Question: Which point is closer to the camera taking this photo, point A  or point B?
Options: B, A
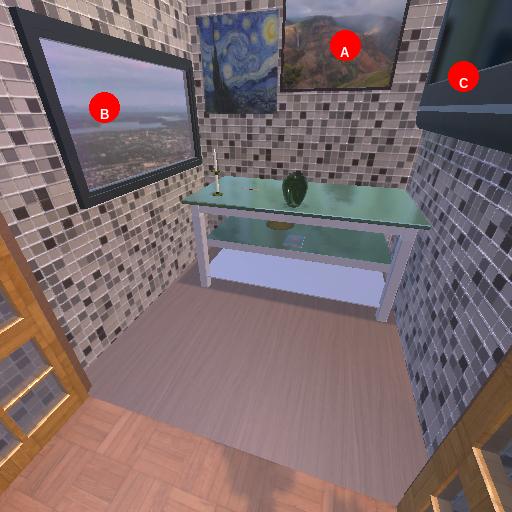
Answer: B